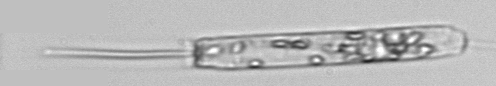
Label: Ditylum_brightwellii